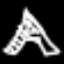
Label: The Eiffel Tower